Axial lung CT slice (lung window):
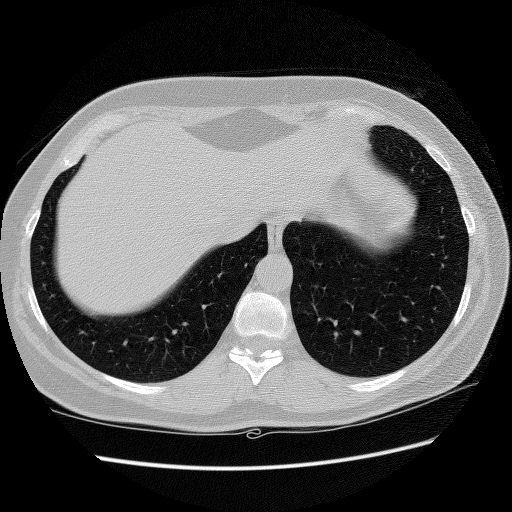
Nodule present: no